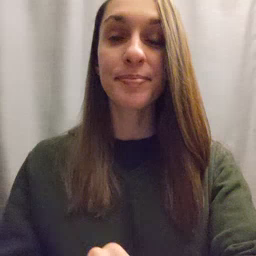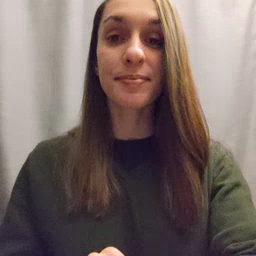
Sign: cheek